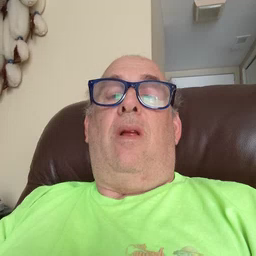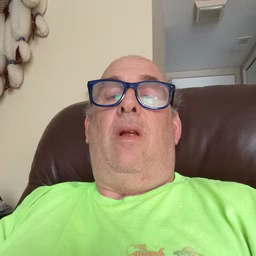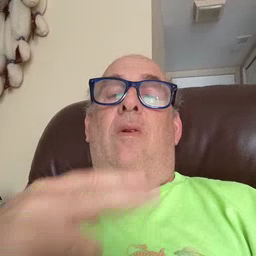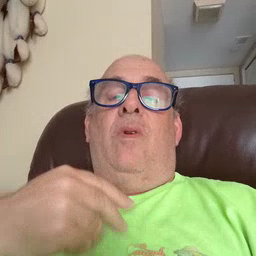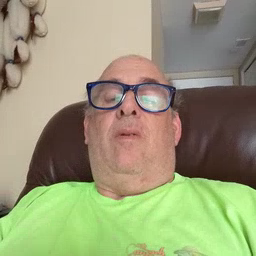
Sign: cute